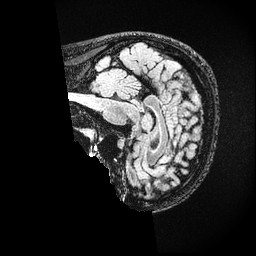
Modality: FLAIR
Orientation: sagittal
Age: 23
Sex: female
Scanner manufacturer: ge
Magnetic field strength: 3 T
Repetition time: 4.802 s
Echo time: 0.1162 s